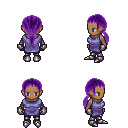
a pixel art fantasy rpg character, female body template, human, dark skin, chain tabard jacket, metal pants, purple ponytail hairstyle, metal gloves, metal boots, four views (front, back, left, right), 2x2 character sprite sheet, small pixel art, hard edges, no anti-aliasing